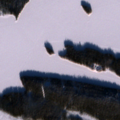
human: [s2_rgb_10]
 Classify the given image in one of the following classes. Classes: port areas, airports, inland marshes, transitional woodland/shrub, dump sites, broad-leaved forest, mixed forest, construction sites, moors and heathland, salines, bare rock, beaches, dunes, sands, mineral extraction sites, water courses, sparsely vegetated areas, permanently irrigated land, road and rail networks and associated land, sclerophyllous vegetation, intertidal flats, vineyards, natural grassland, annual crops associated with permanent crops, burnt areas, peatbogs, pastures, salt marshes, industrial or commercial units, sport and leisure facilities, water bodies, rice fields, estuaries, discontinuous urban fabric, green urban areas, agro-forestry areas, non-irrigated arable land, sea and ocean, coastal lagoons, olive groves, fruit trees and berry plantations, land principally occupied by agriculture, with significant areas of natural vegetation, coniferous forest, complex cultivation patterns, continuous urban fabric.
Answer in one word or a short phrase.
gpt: coniferous forest, peatbogs, water bodies